Aerial crown-view tile of a tropical tree (Barro Colorado Island, Panama), acquired 20250124:
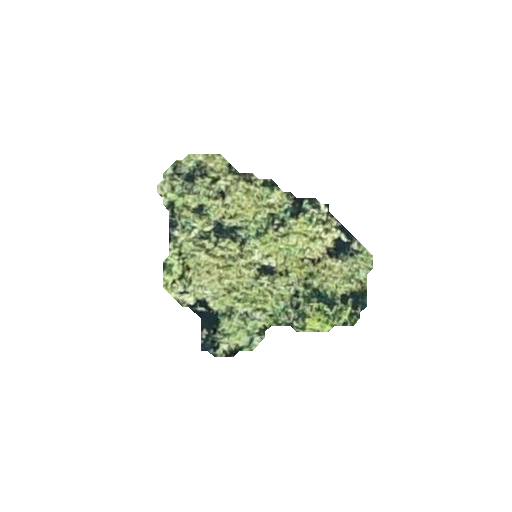
Species: Inga marginata
GBIF accepted scientific name: Inga marginata
Crown area: 42.94 m²